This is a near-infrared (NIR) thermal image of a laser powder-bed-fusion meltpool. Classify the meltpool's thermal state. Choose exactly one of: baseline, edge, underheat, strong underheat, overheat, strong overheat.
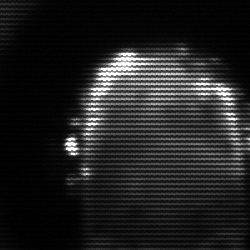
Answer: baseline